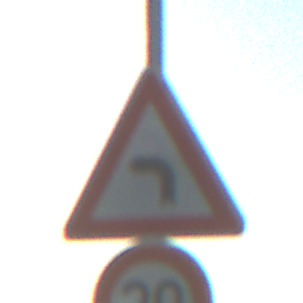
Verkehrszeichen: KurveLinks
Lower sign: Geschwindigkeit30
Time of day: SunriseSunset
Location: Outdoor (Nature)
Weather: Clear
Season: NotSpecified
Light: Natural